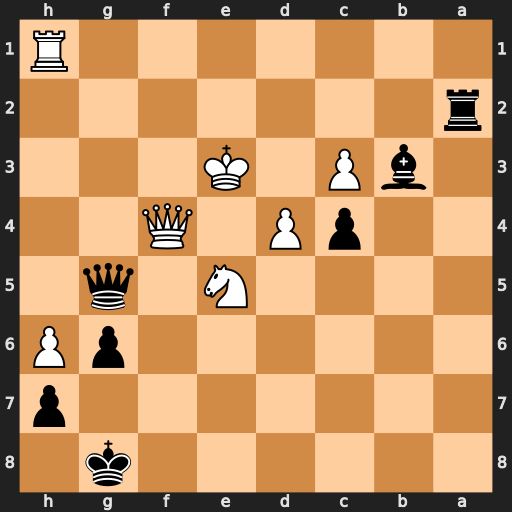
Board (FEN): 6k1/7p/6pP/4N1q1/2pP1Q2/1bP1K3/r7/7R
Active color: b
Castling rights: -
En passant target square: -
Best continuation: Re2+ Kxe2 Qxf4